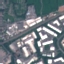
Land use / land cover: Industrial